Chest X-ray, PA view. Patient: 46 years old, sex M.
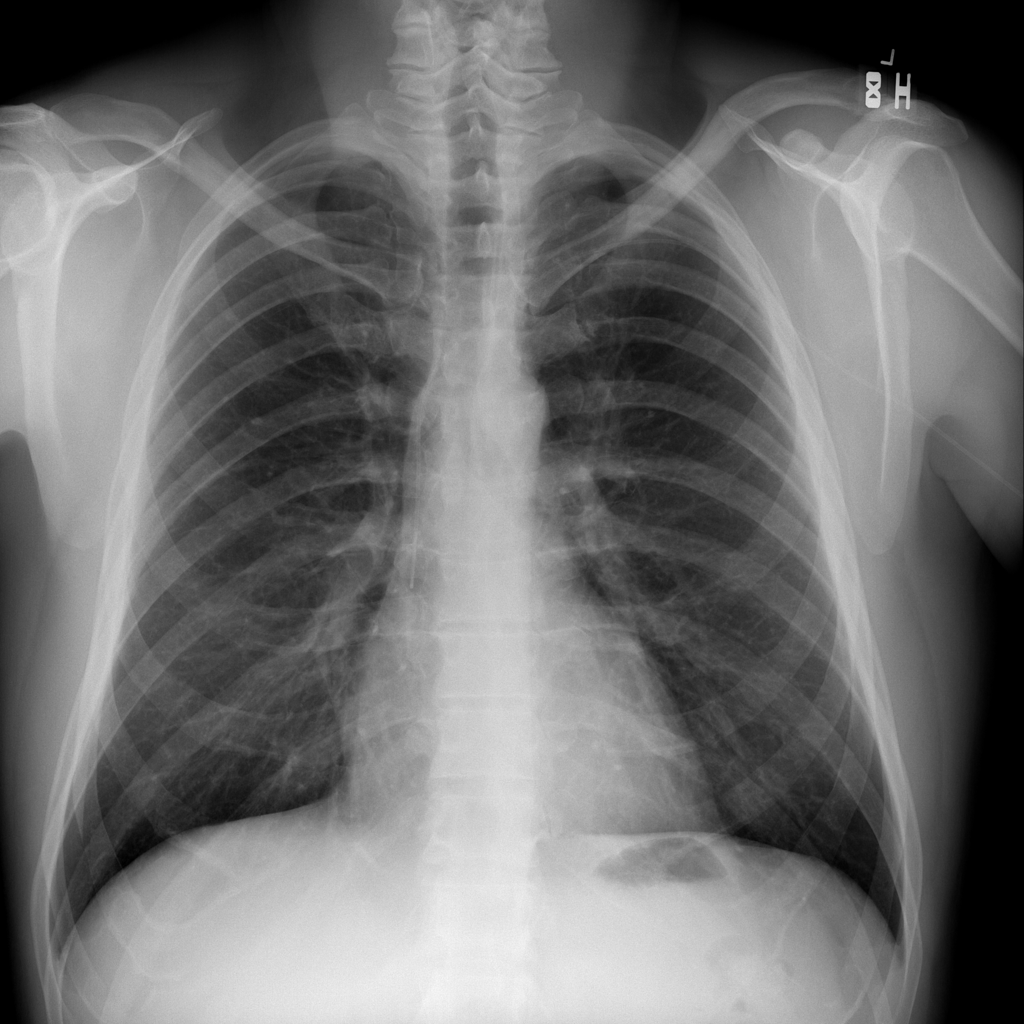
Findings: No Finding